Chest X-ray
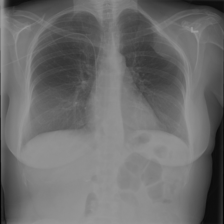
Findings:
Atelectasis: negative
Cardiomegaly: negative
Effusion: negative
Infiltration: negative
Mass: positive
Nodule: negative
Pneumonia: negative
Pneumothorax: negative
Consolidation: negative
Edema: negative
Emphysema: negative
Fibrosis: negative
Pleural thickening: negative
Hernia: negative